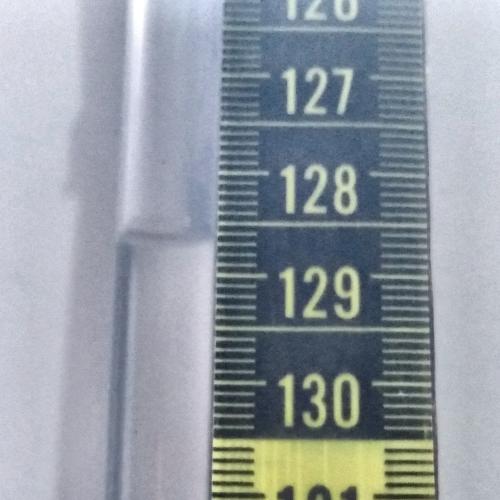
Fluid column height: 128.7 cm